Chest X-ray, PA view. Patient: 47 years old, sex F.
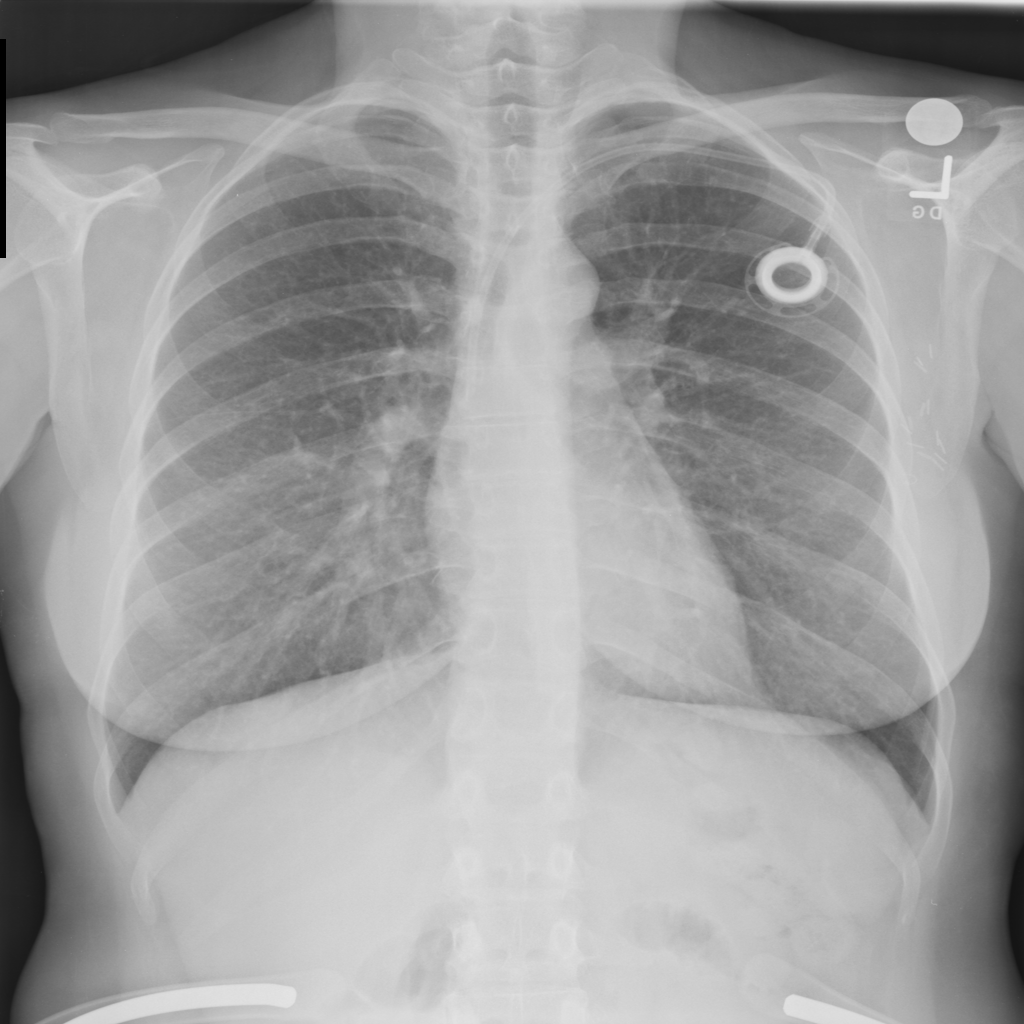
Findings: No Finding